Aerial crown-view tile of a tropical tree (Barro Colorado Island, Panama), acquired 20241216:
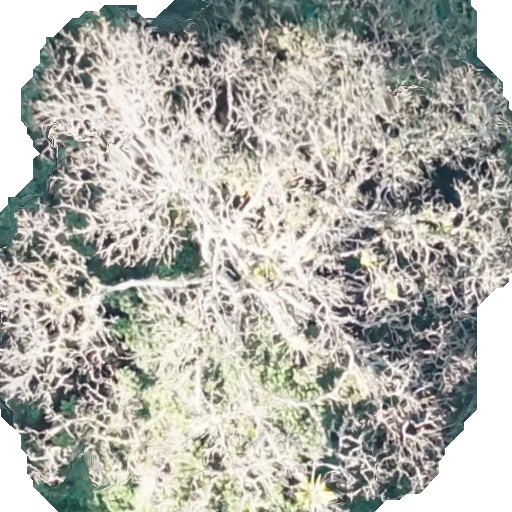
Species: Sterculia apetala
GBIF accepted scientific name: Sterculia apetala
Crown area: 397.116 m²